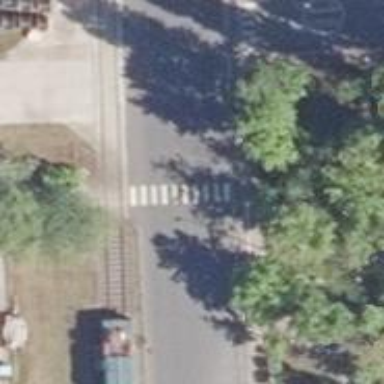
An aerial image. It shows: Zebra crossing on the road.